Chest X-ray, PA view. Patient: 34 years old, sex M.
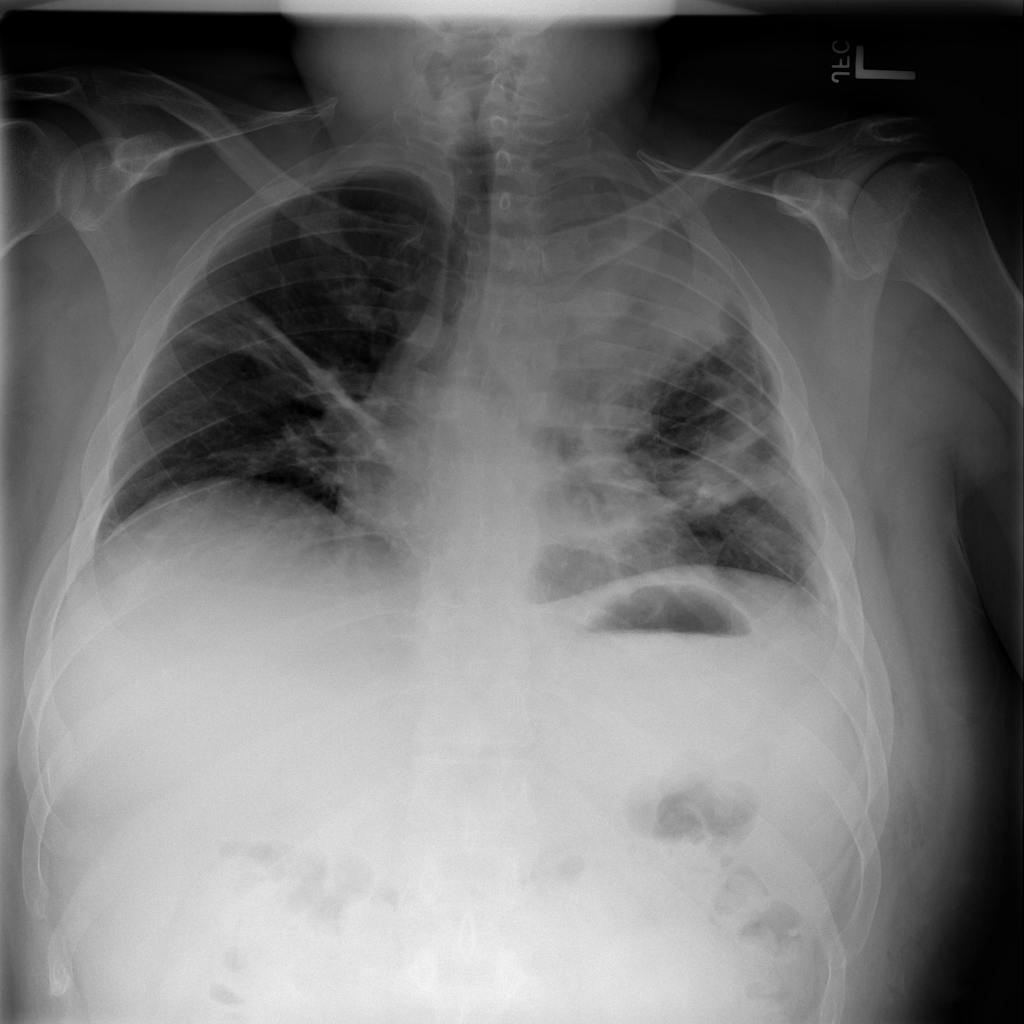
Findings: Effusion, Mass, Pneumothorax